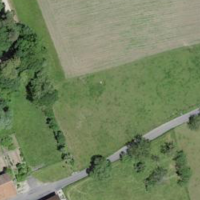
EUNIS habitat code: 52
Species observed at this site:
Hippocrepis emerus
Rhamnus cathartica